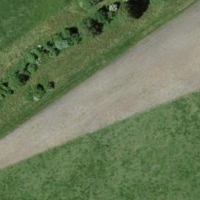
EUNIS habitat code: 25
Species observed at this site:
Portulaca oleracea